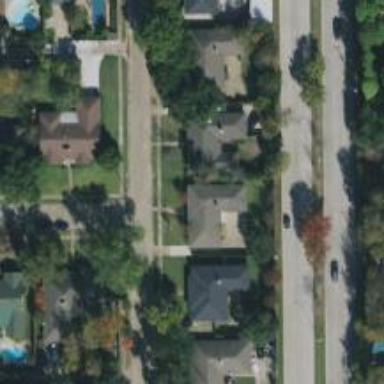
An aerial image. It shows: Residential road.